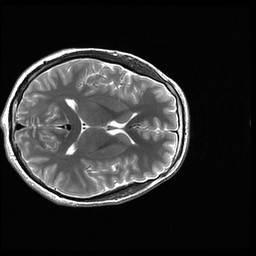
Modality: T2w
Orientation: axial
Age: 24
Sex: male
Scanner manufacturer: ge
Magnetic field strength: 3 T
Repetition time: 5.192 s
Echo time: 0.1003 s